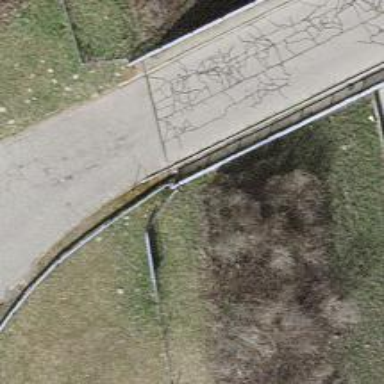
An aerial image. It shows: Fence on the bridge.